如图为函数$y=f(1-x)$的图象，则$y=|f(x+2)|$的图象是（ ）

\vspace{0.5em}
\noindent A.

B.

C.

D.

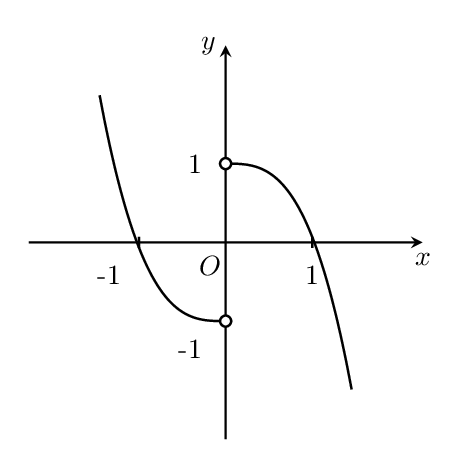
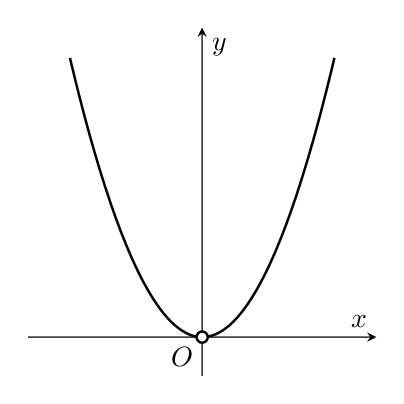
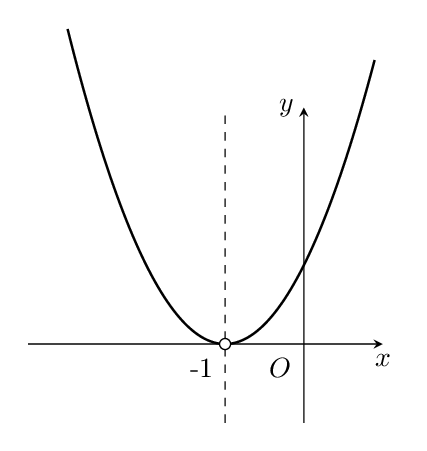
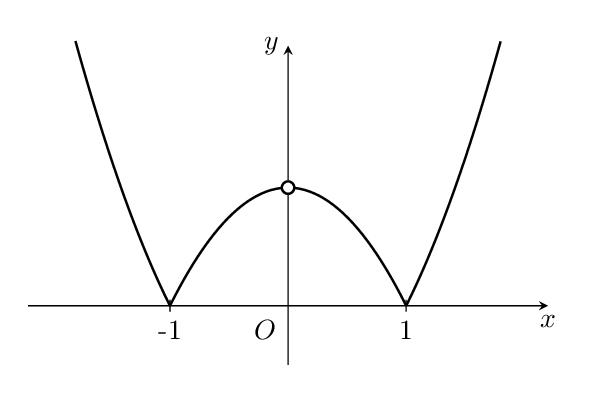
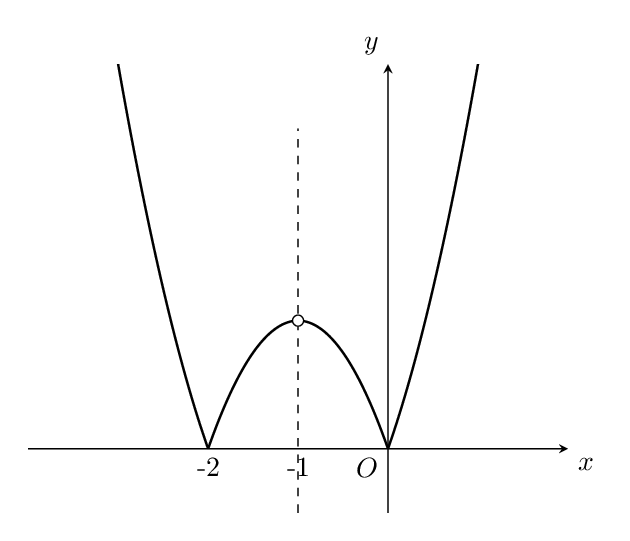
【解答】
\raggedright
\noindent 【答案】D
\noindent 【解析】当$x=-2$时，则$y=|f(-2+2)|=|f(0)|$，
由函数$y=f(1-x)$图象，$x=1$时，$y=f(1-1)=f(0)=0$，
所以$y=|f(x+2)|$的图象经过点$(-2,0)$，结合选项可排除A,B,C.
故选：D.